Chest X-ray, PA view. Patient: 61 years old, sex M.
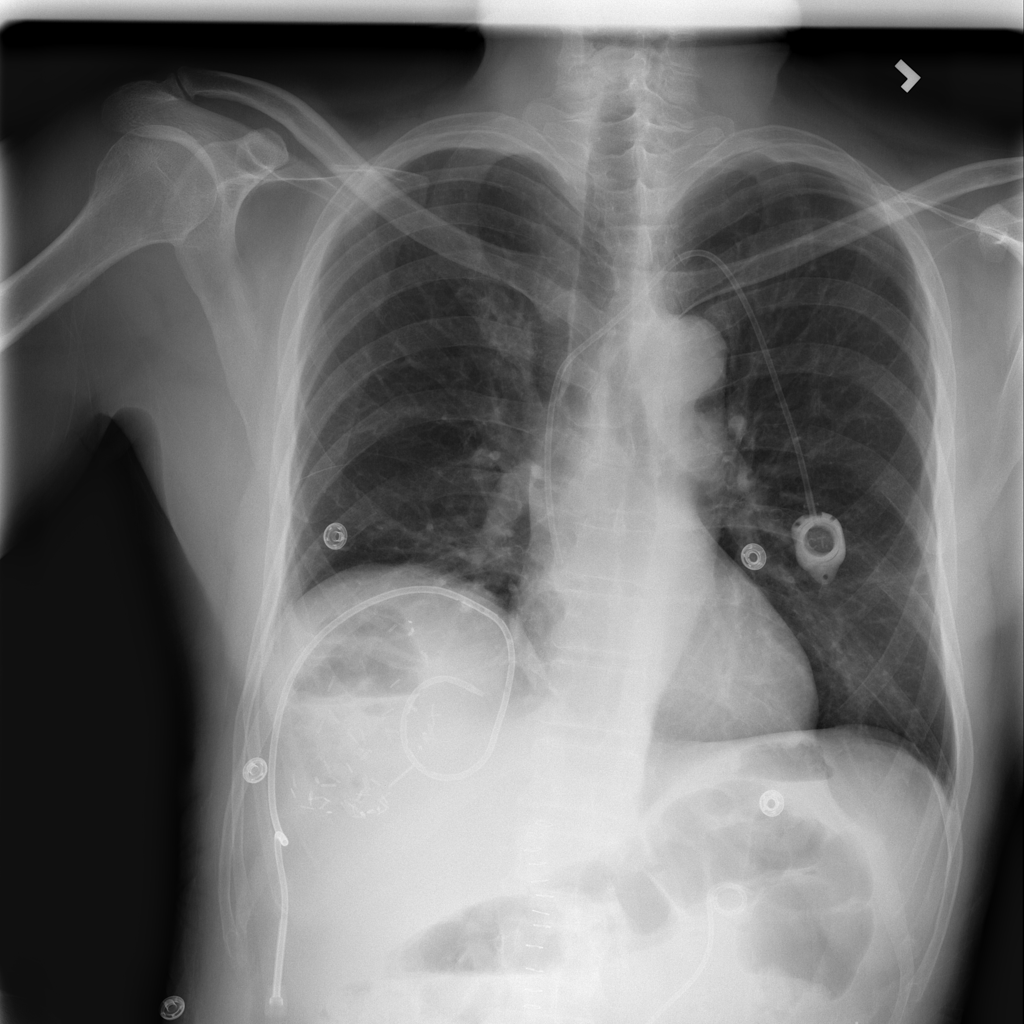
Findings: Atelectasis